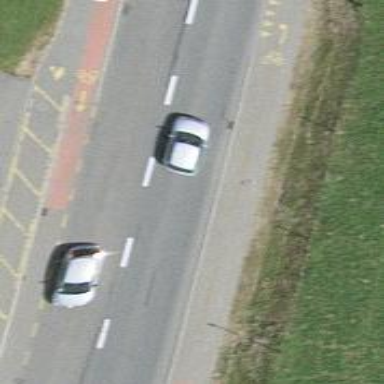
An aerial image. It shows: Primary highway with cycle track running alongside it.